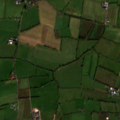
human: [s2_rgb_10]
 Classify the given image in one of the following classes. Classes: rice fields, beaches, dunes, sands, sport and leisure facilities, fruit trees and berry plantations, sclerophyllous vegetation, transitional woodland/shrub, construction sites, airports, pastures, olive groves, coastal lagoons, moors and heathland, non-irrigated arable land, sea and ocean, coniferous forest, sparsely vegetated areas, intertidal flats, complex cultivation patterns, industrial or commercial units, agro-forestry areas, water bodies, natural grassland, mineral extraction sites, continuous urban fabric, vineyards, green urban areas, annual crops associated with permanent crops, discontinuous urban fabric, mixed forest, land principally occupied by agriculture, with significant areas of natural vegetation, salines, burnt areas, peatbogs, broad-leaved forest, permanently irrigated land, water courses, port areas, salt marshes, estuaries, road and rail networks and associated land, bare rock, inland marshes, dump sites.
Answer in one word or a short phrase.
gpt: pastures